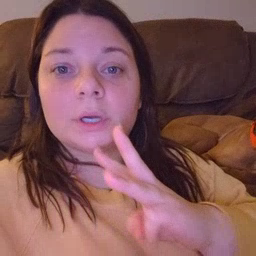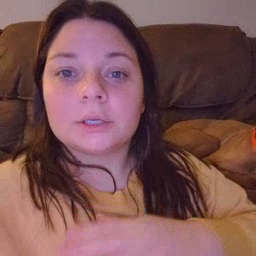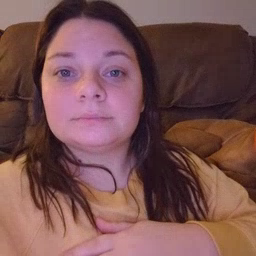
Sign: water